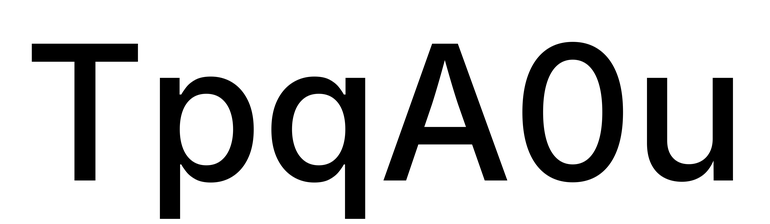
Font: Inter_Medium